Question: ## Background
I have an app which has sub menus in the action bar, for selecting the sorting type.
It works really well if you just tap the action items.
Here's how a submenu looks like on the actionBar:

## The code
To make it easy to understand what I did, here's a short, simple version of just the sub menu part:
'''
<menu xmlns:android="http://schemas.android.com/apk/res/android"
xmlns:app="http://schemas.android.com/apk/res-auto"
xmlns:tools="http://schemas.android.com/tools"
tools:context="com.example.test.MainActivity" >
<item
android:icon="@drawable/ic_action_collections_sort_by_size_holo_dark"
android:title="sorting"
app:showAsAction="ifRoom">
<menu >
<group
android:checkableBehavior="single"
android:menuCategory="container" >
<item
android:id="@+id/menuItem_sortByInstallTime"
android:title="by install time">
</item>
<item
android:id="@+id/menuItem_sortByUpdateTime"
android:title="by update time">
</item>
<item
android:id="@+id/menuItem_sortByAppName"
android:title="by app name">
</item>
<item
android:id="@+id/menuItem_sortByPackageName"
android:title="by package name">
</item>
</group>
</menu>
</item>
</menu>
'''
## The problem
Starting with Kitkat (Android 4.4) , instead of clicking the items, users can hold the touch and leave it when they reach the item they want to choose.
The feature is shown <URL> , under "". Most people don't know about this feature, but people have already reported a very annoying bug about it.
In case you try out the code above (or my app), and use this feature, you will notice that you won't be able to click the same action item again, unless you click on others first.
That's right, it's till you choose something else.
I've tested this issue on a Nexus 4 with Kitkat, and can confirm it.
Looking at other apps (even Google's apps), I can notice a similar issue: even though I can't find an exact example of having a grouped sub-menu, for regular sub menus, the action item is blocked for a single time. Clicking on it again will release it.
## The question
Why does this occur?
Is there anything wrong with my code?
Is this a bug?
How can I fix it?
If there is no fix, should I just create my own popup menu, or is there another workaround?
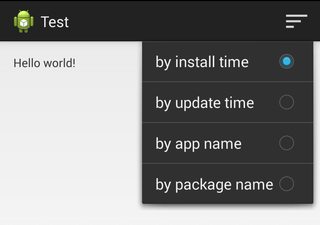
Answer: > Is this a bug?
I can recreate it too. I checked the <URL> and didn't find anything, but it certinaly appears to be a bug.
> Why does this occur?
I think it's related to the <URL>, but I'm not certain exactly where the problem occurs right now.
> How can I fix it?
Call 'Activity.invalidateOptionsMenu' after you select a 'MenuItem'.
'''
@Override
public boolean onOptionsItemSelected(MenuItem item) {
switch (item.getItemId()) {
case R.id.menuItem_sortByInstallTime:
// Do something
break;
case R.id.menuItem_sortByUpdateTime:
// Do something
break;
case R.id.menuItem_sortByAppName:
// Do something
break;
case R.id.menuItem_sortByPackageName:
// Do something
break;
default:
break;
}
invalidateOptionsMenu();
return true;
}
'''
Unfortunately, it looks like this solution is only viable for menu items not placed in the action bar's overflow menu. If you'd like to follow further updates regarding this problem, you should refer to <URL> on the AOSP's issue tracker.